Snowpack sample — Buffalo Mountain, Silverthorne, Colorado, USA (1/25/25, 10:11 AM MST)
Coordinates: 39.6222, -106.1139
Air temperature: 22 °F
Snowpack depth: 110 cm
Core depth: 40 cm
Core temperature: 46.4 °F
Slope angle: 12°, slope face: 102°
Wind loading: high
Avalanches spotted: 0
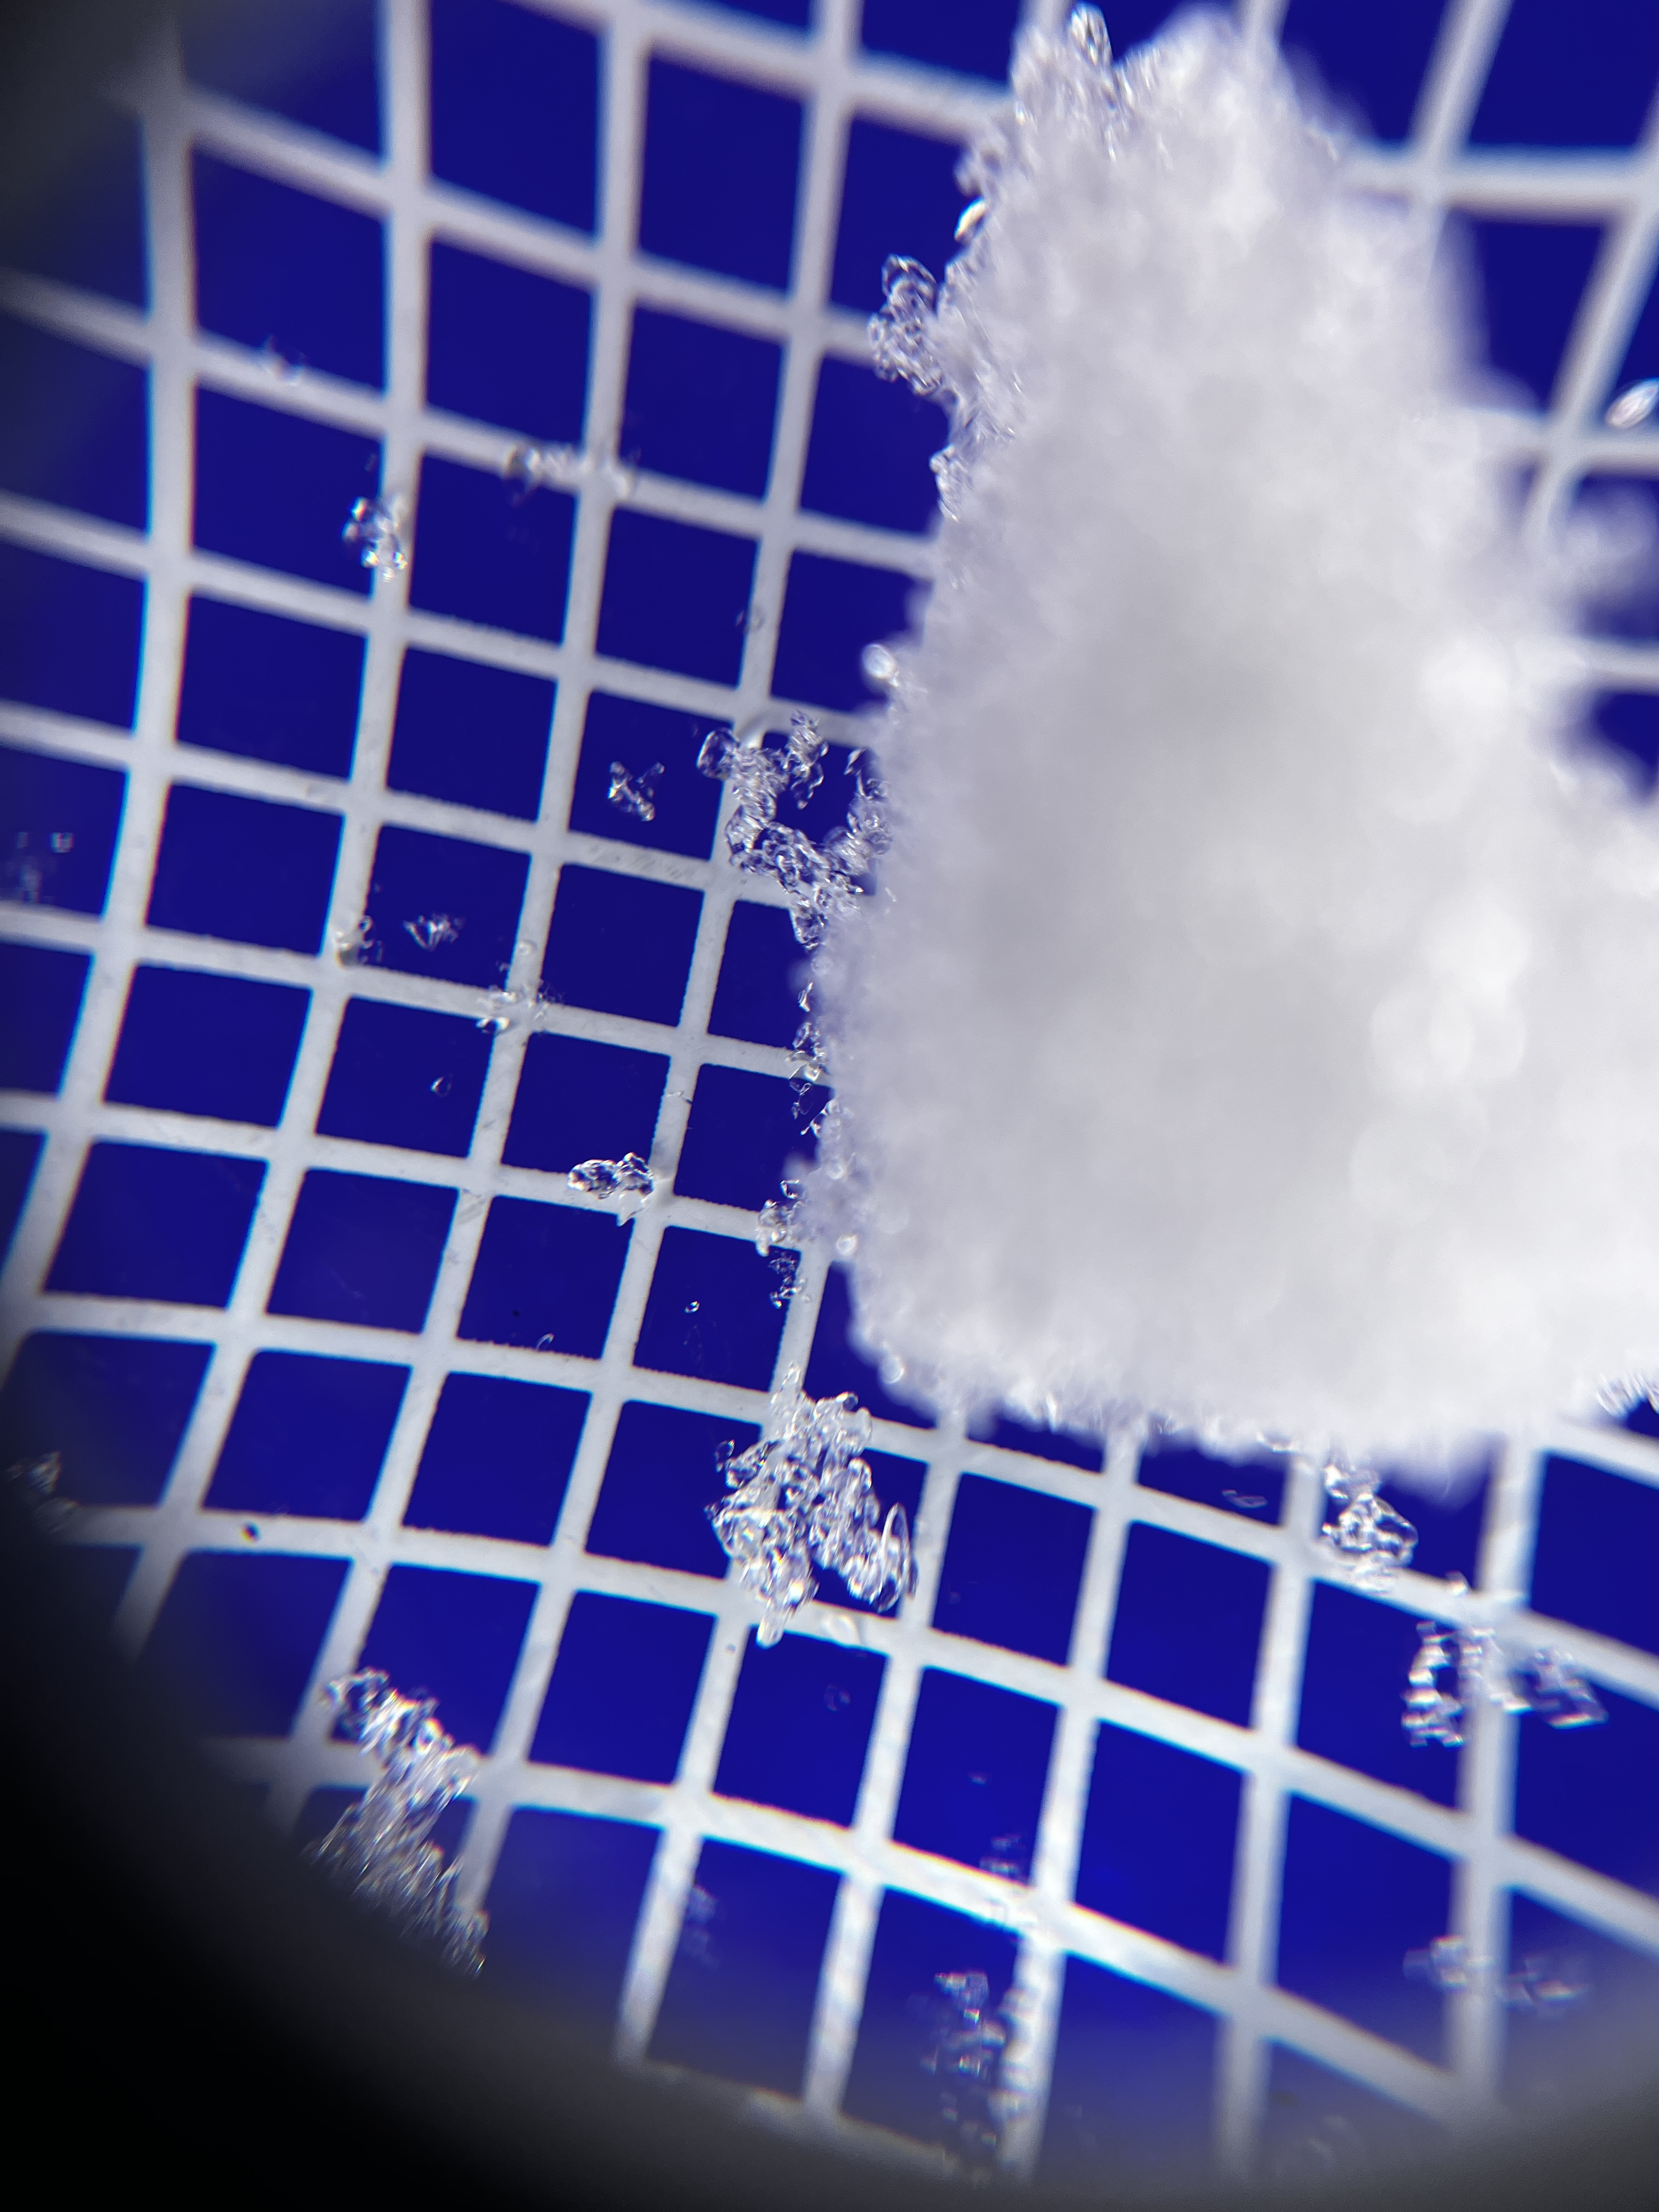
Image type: magnified_profile
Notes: No avalanches nearby, collected on the outskirts of a fire break 15 meters from the treeline, on way to Buffalo and Red Mountain